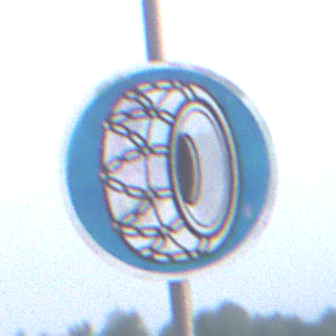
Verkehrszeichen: SchneekettenVorgeschrieben
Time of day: SunriseSunset
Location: Outdoor (Nature)
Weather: Overcast
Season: NotSpecified
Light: Natural